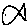
Label: fish